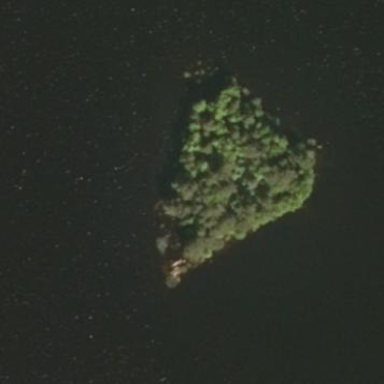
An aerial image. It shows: Islet.